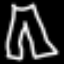
Label: pants